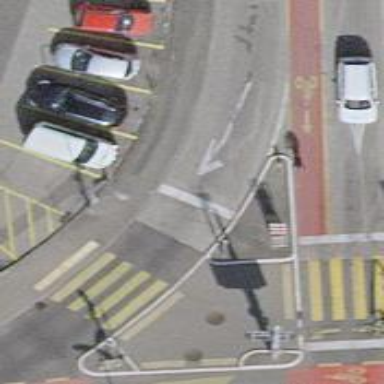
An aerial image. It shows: Road with traffic signals.